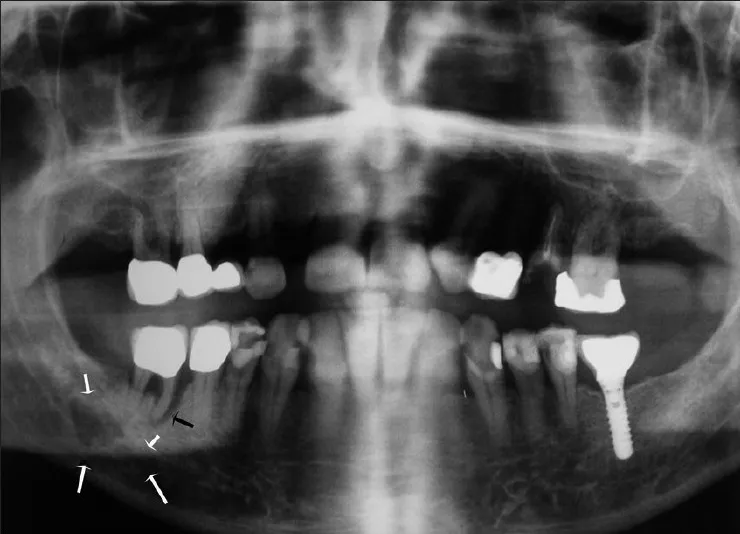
Large radiolucent area extending until the lower margin of the mandible on the right (white arrows). Vertical bone resorption toward the proximal root of 46 (black arrow).
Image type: radiology (x_ray)